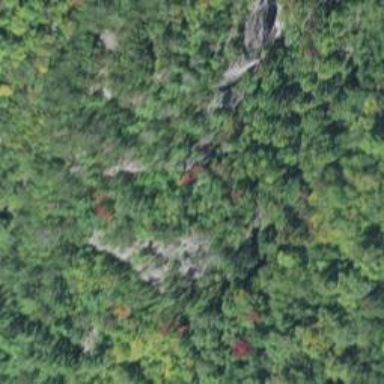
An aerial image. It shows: Natural cliff.